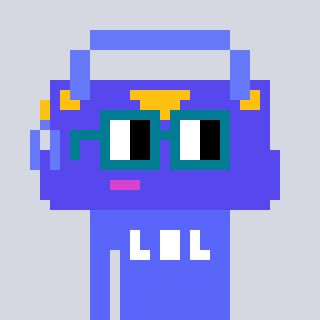
a pixel art character with square dark green glasses, a bag-shaped head and a purple-colored body on a cool background